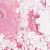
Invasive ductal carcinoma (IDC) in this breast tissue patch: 0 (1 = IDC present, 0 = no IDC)